Interaction volume radius: 10 \u00c5
Interaction volume height: 20 \u00c5
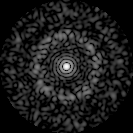
Disorder parameter: 0.8364